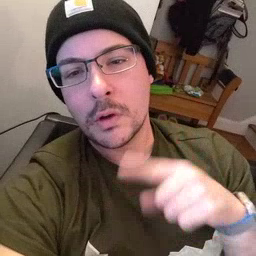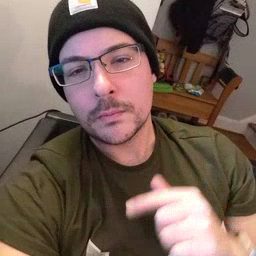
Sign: dryer